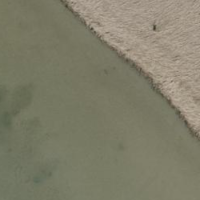
EUNIS habitat code: 15
Species observed at this site:
Platalea leucorodia
Phalacrocorax carbo
Ardea alba
Anas crecca